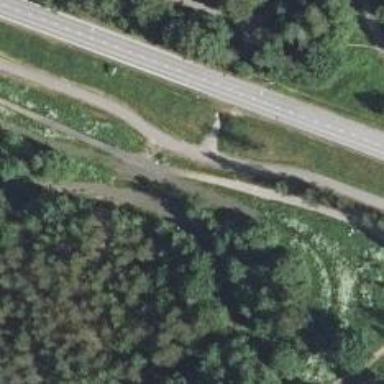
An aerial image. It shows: Path with excellent trail visibility.